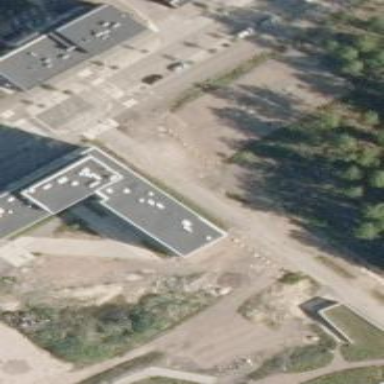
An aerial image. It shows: Residential apartments building.